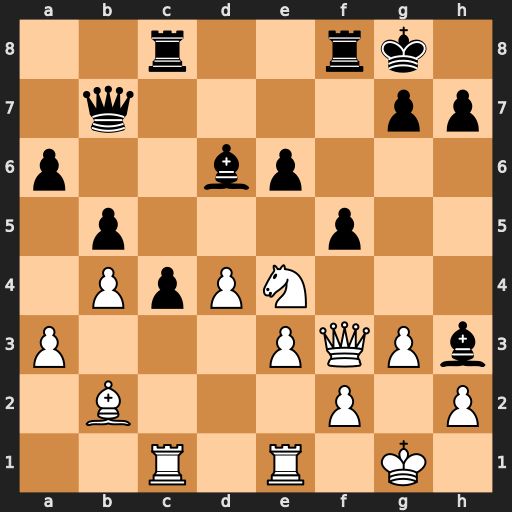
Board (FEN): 2r2rk1/1q4pp/p2bp3/1p3p2/1PpPN3/P3PQPb/1B3P1P/2R1R1K1
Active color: w
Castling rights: -
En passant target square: -
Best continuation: Nf6+ gxf6 Qxb7